Interaction volume radius: 5 \u00c5
Interaction volume height: 10 \u00c5
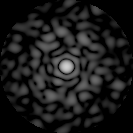
Disorder parameter: 0.8816